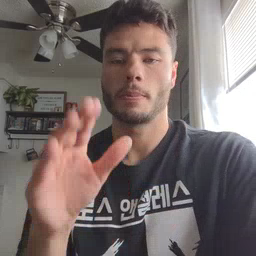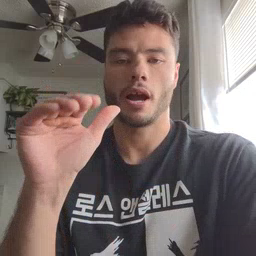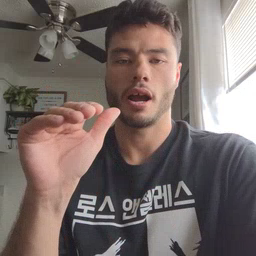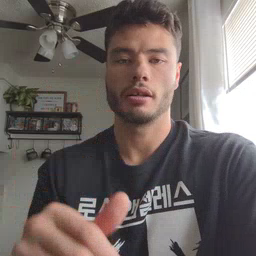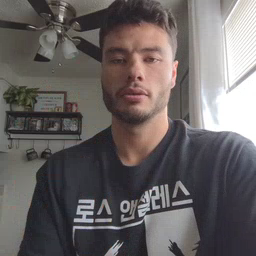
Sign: bye